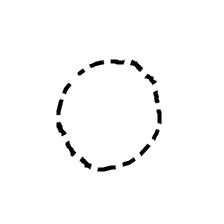
Shape: circle